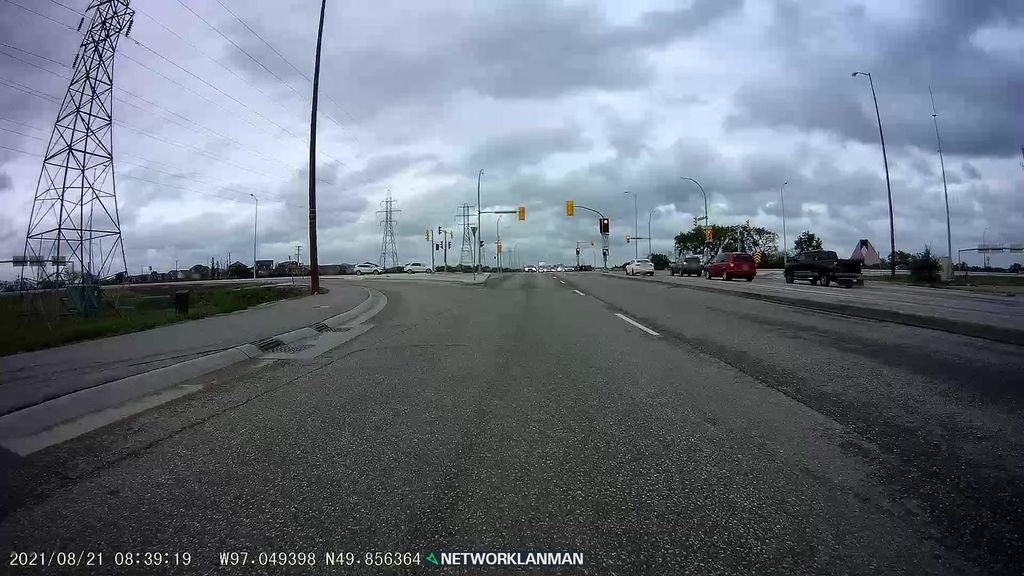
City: winnipeg